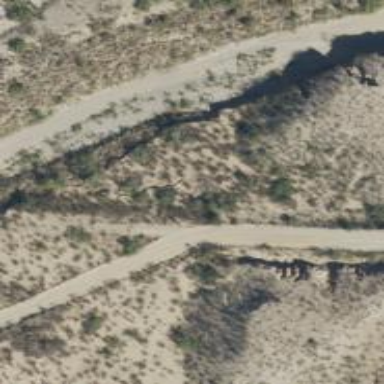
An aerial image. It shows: Abandoned road.